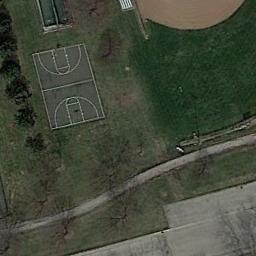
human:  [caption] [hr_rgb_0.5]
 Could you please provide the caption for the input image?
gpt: A basketball court next to a baseball diamond and the open area beside .

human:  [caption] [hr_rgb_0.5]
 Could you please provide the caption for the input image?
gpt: There is a blue basketball court beside the road .

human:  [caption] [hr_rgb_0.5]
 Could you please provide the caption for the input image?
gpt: There is a road near the basketball court on the lawn .

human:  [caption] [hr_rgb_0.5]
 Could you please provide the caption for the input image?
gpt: There is a basketball court in the middle of grass by the road .

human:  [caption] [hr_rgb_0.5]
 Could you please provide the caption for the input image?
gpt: The basketball court is beside the grass .